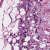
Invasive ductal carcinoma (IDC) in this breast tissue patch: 1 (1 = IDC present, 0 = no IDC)